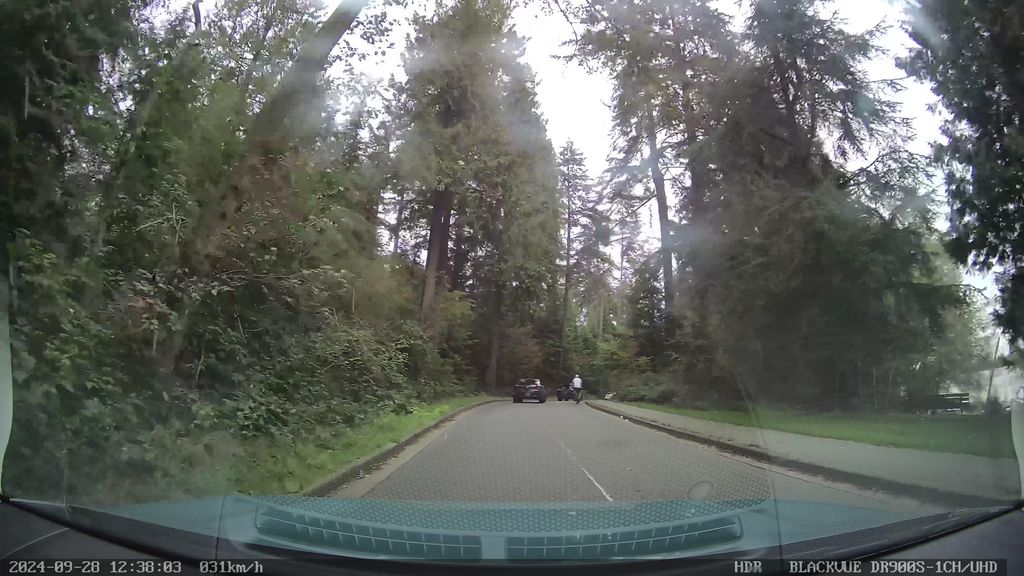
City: vancouver